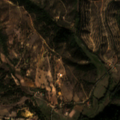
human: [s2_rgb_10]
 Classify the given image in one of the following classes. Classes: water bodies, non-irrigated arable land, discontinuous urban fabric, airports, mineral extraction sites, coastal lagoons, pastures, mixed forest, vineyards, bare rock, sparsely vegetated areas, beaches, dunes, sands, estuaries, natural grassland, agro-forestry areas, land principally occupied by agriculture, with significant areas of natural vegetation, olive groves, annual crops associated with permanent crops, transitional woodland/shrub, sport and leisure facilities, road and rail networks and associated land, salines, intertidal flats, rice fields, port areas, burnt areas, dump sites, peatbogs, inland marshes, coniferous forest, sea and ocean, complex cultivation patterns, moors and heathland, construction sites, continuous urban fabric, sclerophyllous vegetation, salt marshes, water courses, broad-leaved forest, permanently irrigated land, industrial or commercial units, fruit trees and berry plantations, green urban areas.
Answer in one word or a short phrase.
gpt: permanently irrigated land, pastures, land principally occupied by agriculture, with significant areas of natural vegetation, broad-leaved forest, transitional woodland/shrub